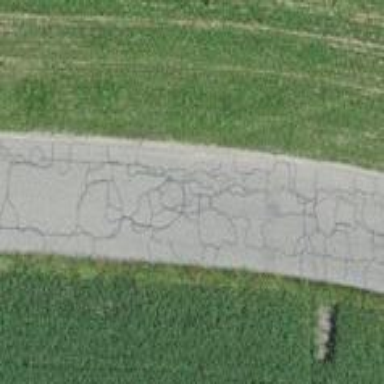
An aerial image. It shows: Unclassified road with asphalt surface.